Aerial crown-view tile of a tropical tree (Barro Colorado Island, Panama), acquired 20250512:
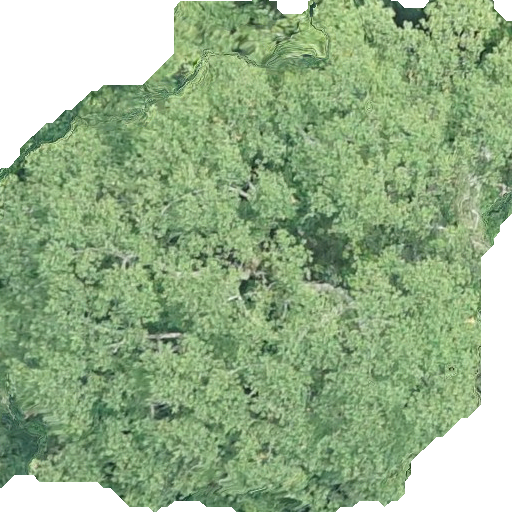
Species: Hieronyma alchorneoides
GBIF accepted scientific name: Hieronyma alchorneoides
Crown area: 371.824 m²